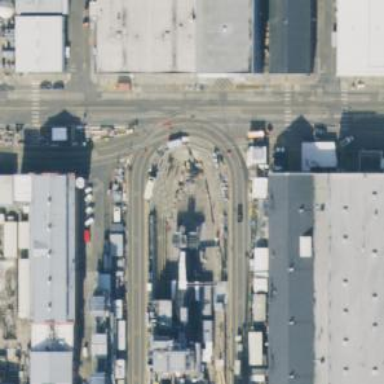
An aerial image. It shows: Railway crossing.